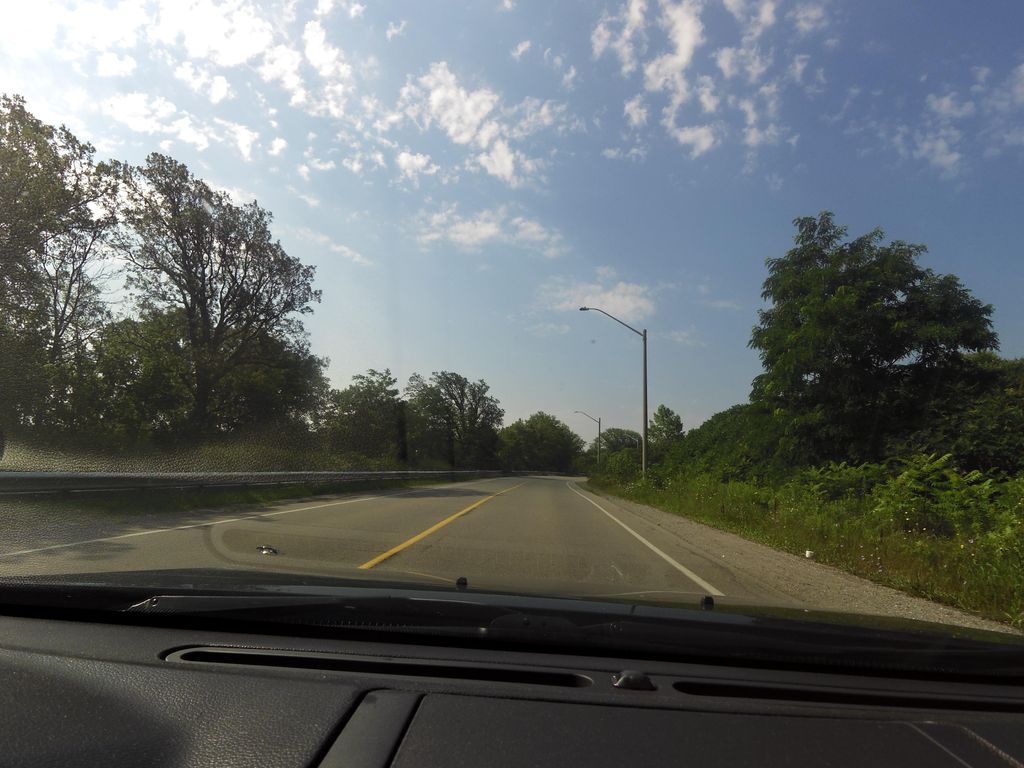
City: hamilton